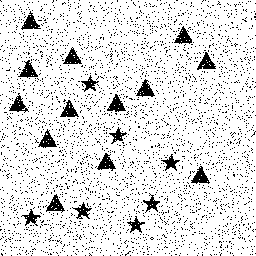
Squares: 0
Triangles: 13
Stars: 7
Total shapes: 20